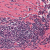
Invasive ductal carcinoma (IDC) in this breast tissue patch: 0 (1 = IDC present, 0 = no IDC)